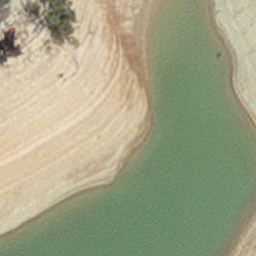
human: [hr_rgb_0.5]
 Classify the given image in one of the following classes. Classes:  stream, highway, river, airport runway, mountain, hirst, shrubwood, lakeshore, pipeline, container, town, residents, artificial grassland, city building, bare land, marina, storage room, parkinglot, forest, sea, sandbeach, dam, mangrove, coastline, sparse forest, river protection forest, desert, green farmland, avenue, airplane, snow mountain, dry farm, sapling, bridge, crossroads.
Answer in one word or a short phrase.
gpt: hirst